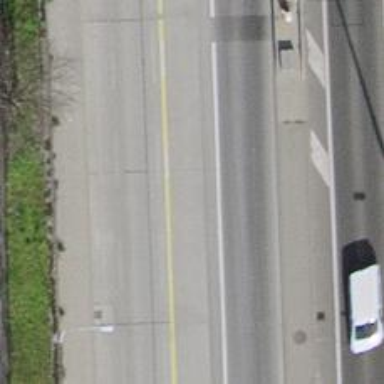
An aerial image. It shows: Primary highway with concrete surface.